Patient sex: M
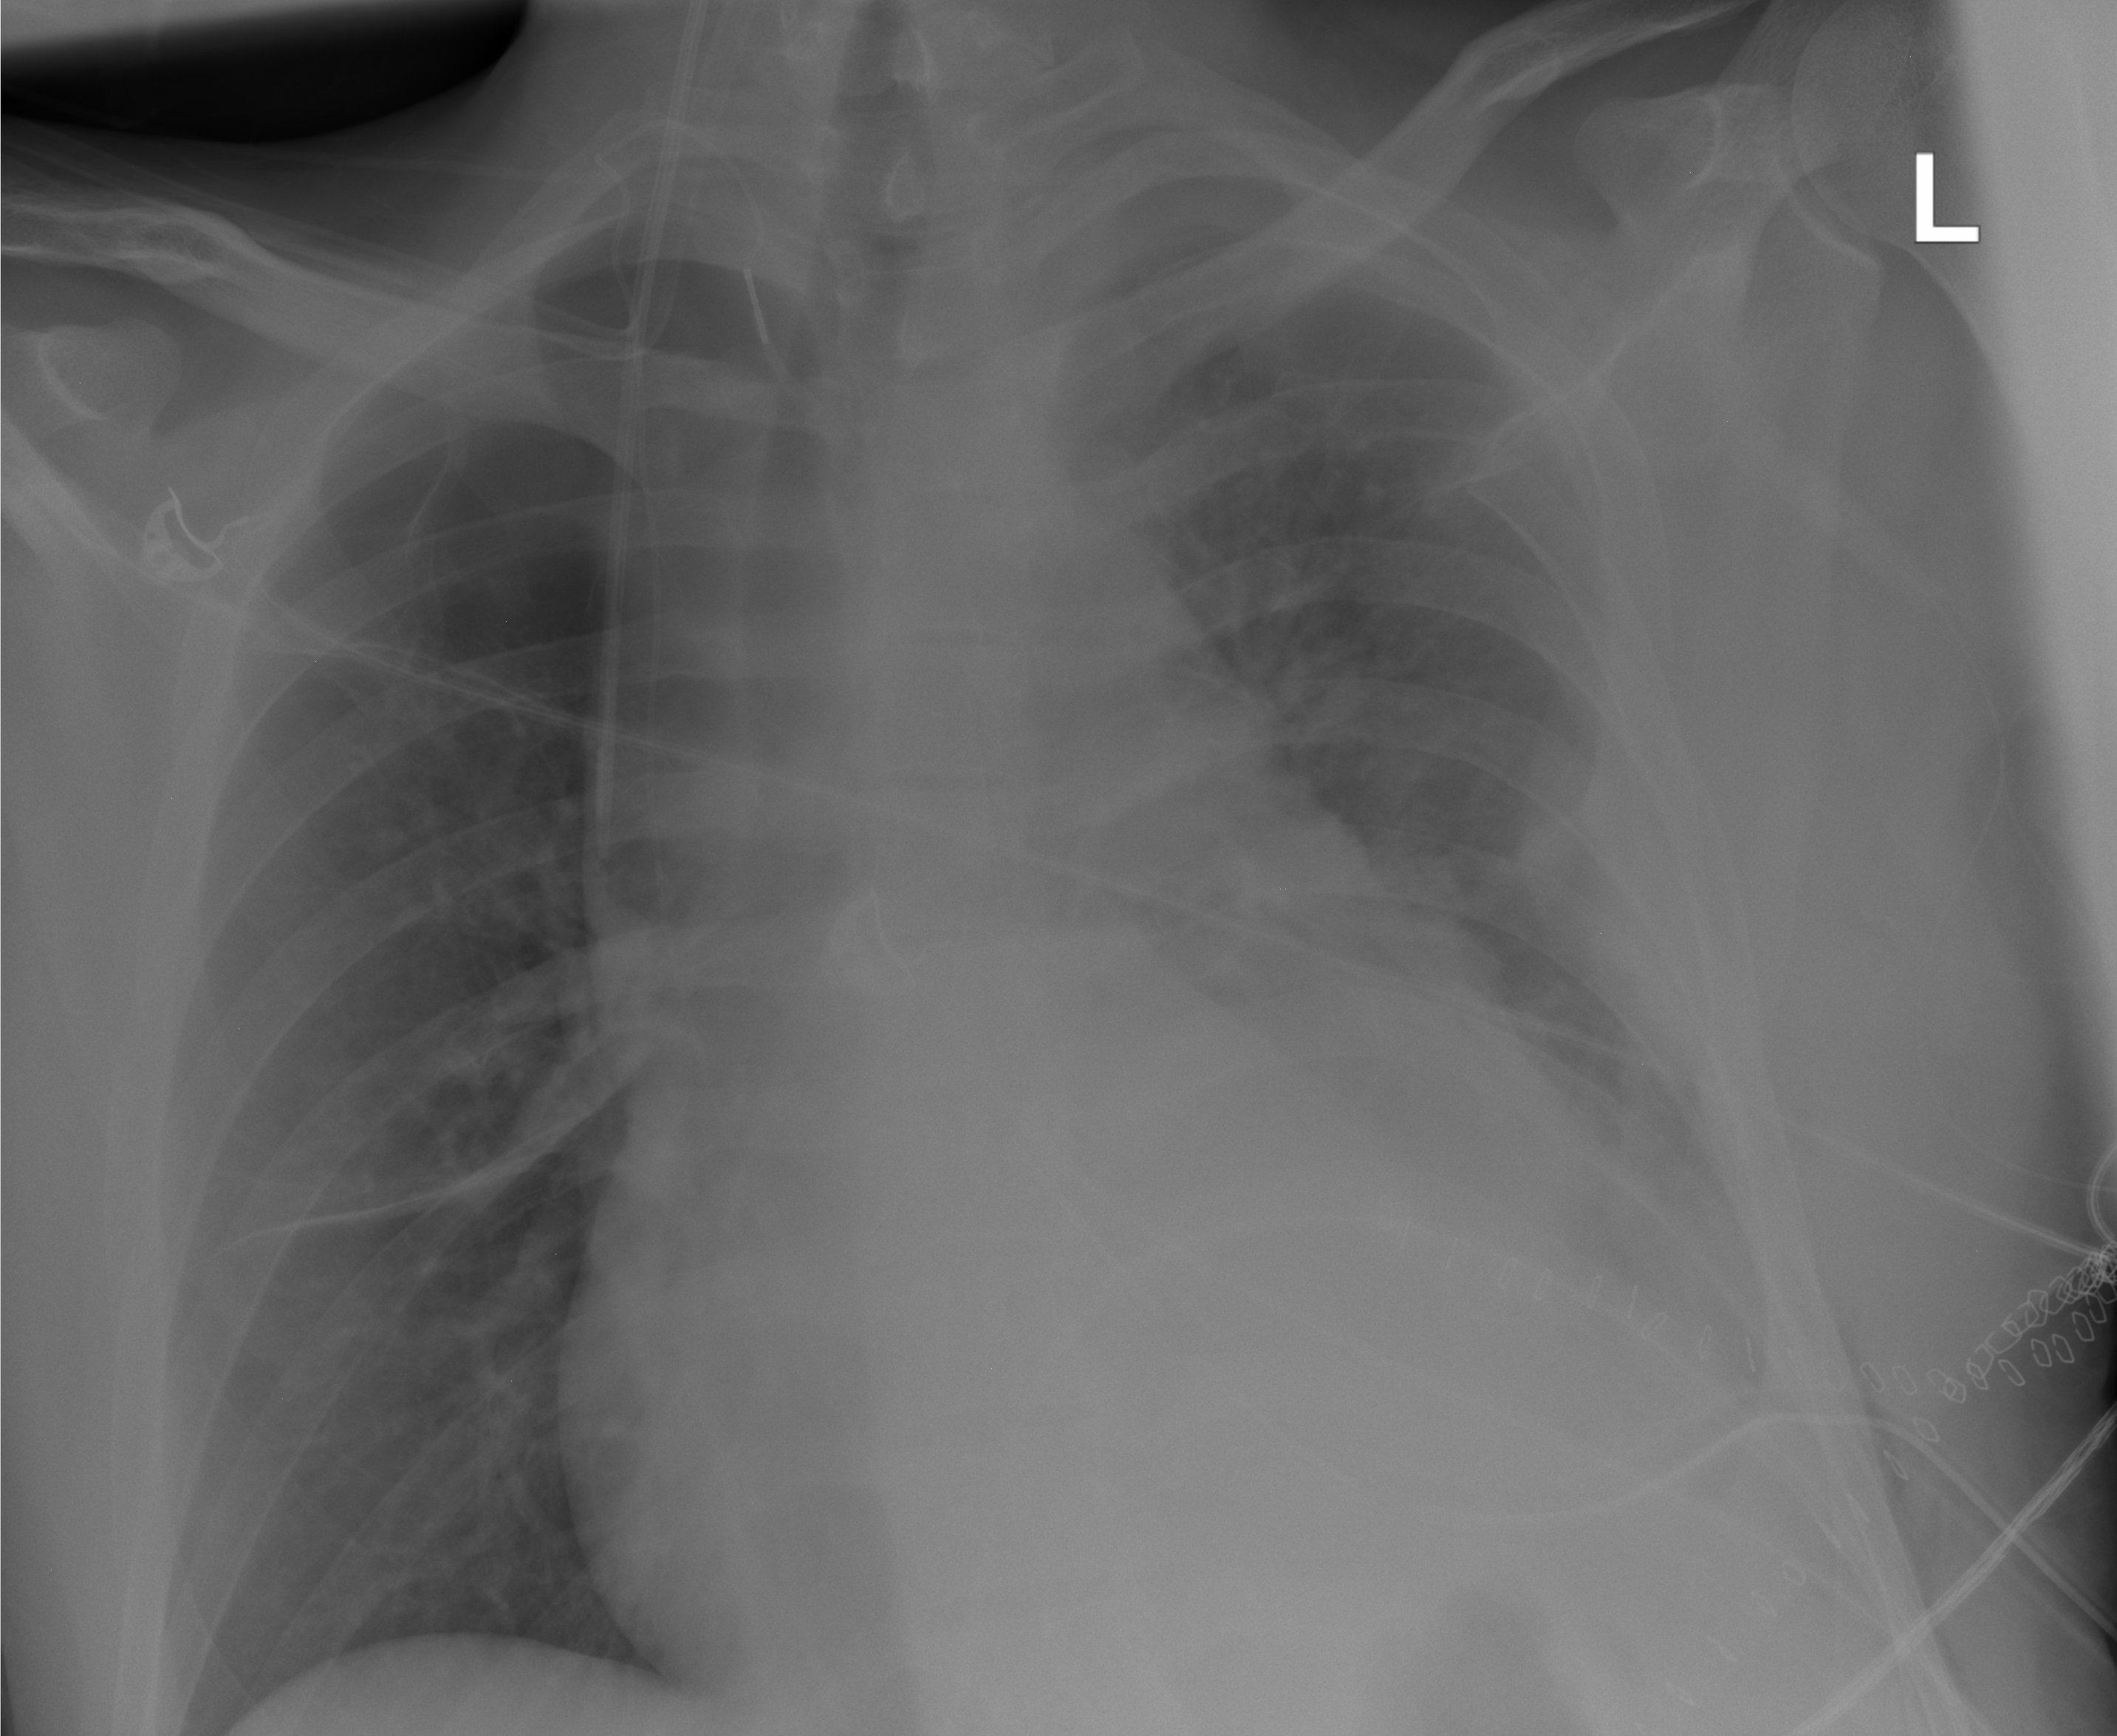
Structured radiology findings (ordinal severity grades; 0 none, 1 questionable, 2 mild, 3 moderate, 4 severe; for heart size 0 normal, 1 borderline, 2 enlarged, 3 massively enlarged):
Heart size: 0
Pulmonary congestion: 0
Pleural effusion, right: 0
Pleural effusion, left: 0
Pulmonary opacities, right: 0
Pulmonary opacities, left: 0
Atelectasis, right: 2
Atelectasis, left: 2